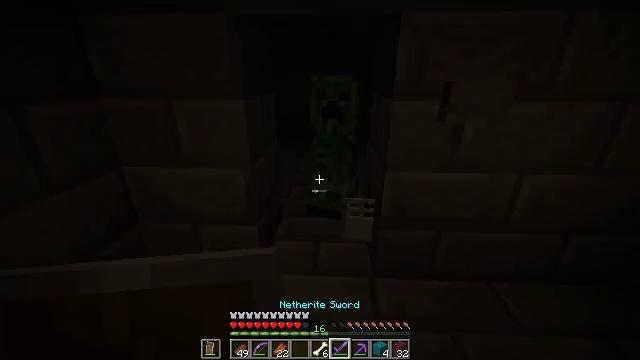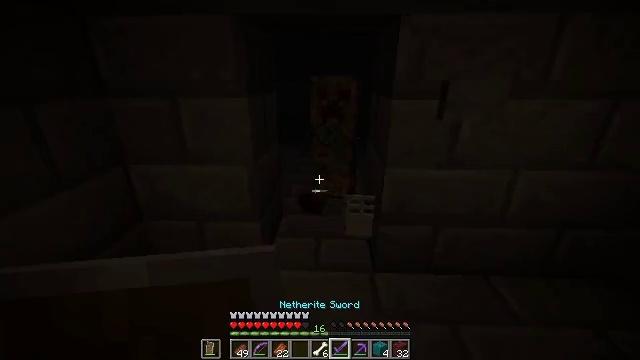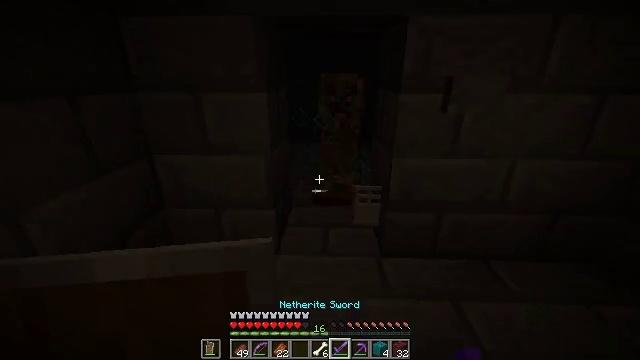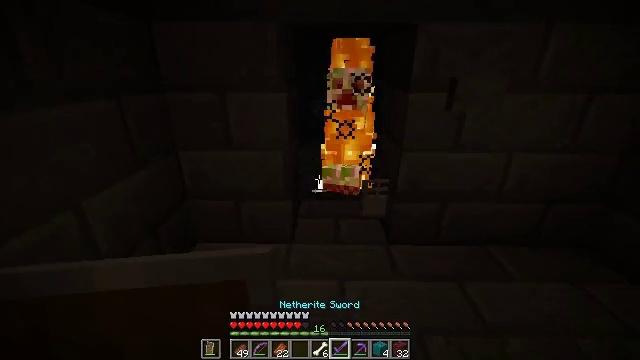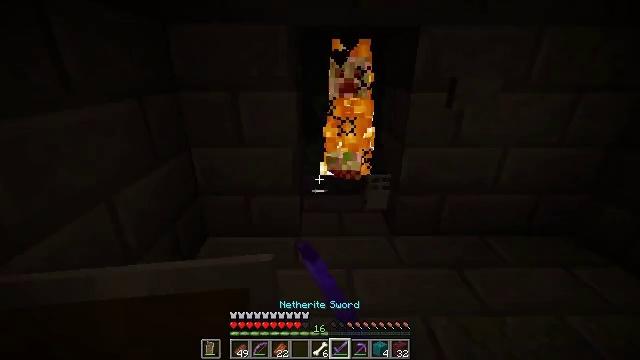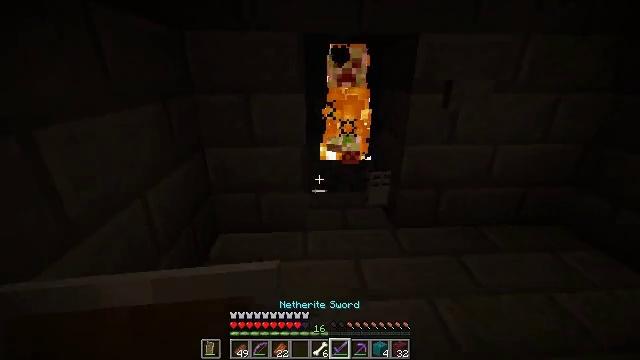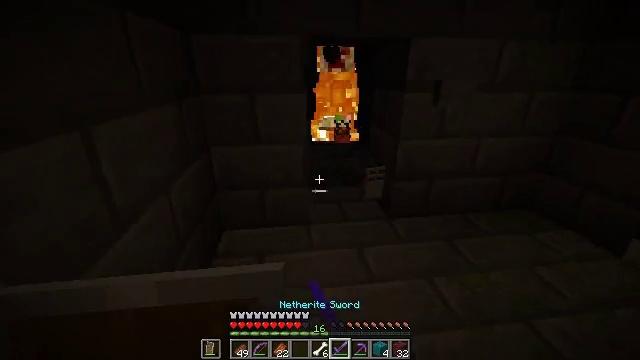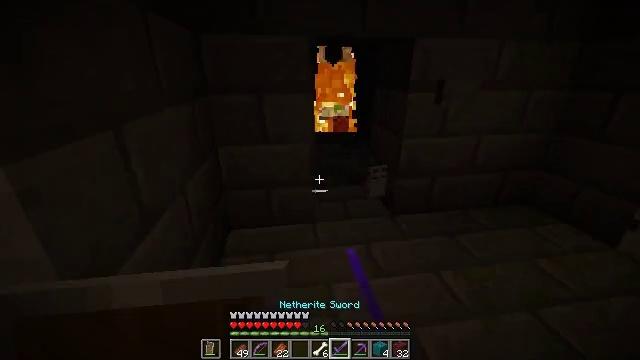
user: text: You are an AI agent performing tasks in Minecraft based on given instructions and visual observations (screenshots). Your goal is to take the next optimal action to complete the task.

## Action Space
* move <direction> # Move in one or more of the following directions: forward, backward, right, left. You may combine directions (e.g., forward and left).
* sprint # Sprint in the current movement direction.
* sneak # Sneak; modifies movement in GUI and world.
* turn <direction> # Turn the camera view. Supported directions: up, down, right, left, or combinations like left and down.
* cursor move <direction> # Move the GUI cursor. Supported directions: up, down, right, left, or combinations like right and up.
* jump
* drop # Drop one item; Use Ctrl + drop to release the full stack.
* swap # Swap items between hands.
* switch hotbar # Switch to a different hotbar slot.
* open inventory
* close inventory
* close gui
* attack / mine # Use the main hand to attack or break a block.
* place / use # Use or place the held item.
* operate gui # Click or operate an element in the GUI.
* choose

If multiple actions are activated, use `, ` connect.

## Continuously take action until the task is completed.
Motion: motion action
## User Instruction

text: Break the infested stone bricks to reveal silverfish.
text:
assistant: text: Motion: move back and move left, attack / mine
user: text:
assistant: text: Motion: move back and move left, attack / mine
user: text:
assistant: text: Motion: move back and move left, turn right, attack / mine
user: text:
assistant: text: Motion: move back and move left, turn right, attack / mine
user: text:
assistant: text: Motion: move back and move left, turn right, attack / mine
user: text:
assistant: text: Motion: move back and move left, turn right
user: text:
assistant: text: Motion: move back and move left, turn right
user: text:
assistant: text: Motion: no_op